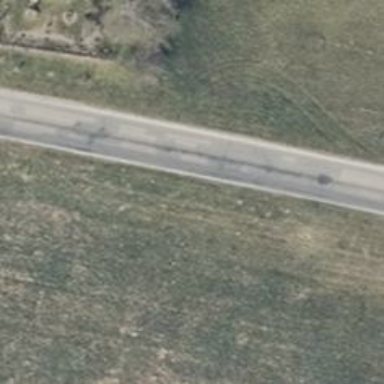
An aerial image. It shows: Secondary road with asphalt surface.